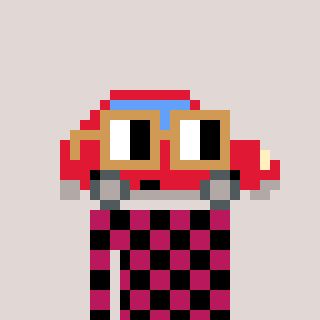
a pixel art character with square brown glasses, a car-shaped head and a darkpink-colored body on a warm background